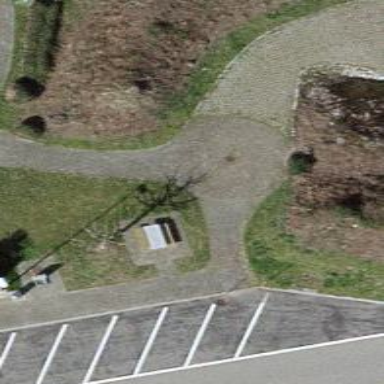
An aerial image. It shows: Picnic table located in leisure land area.